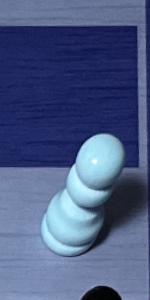
Label: Pawn_White